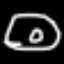
Label: donut